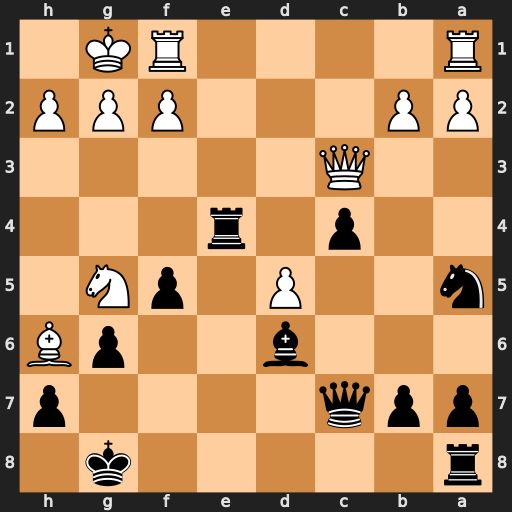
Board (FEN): r5k1/ppq4p/3b2pB/n2P1pN1/2p1r3/2Q5/PP3PPP/R4RK1
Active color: b
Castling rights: -
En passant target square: -
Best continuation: Bxh2+ Kh1 Rh4 g3 Bxg3+